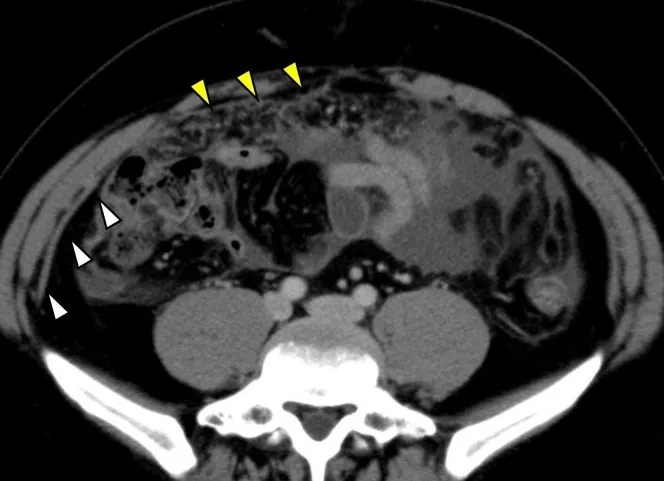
Chest-abdominal computed tomography showing ascites fluid, and panniculitis with peritoneal nodules (white arrows) and the thicken of the omentumn(yellow allows).
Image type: radiology (ct)